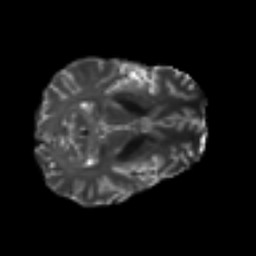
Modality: T2w
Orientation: axial
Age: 33
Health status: ill
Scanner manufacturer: philips
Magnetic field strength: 3 T
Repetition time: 9 s
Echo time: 0.127 s